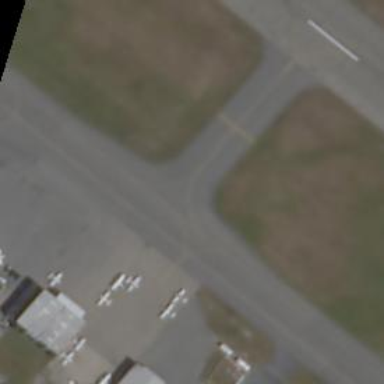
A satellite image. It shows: View of taxiway at the airport.